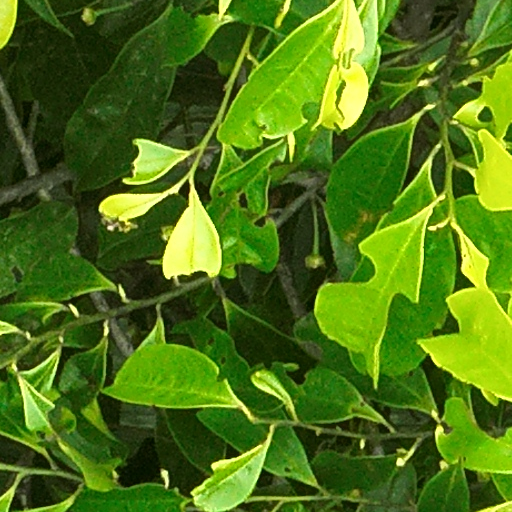
Species: Guatteria lucens
GBIF accepted scientific name: Guatteria lucens
Crown area (m\u00b2): 64.218